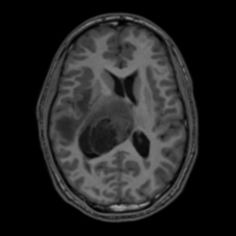
Label: notumor